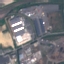
Label: Industrial